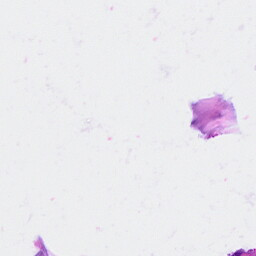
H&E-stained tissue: Breast